Interaction volume radius: 5 \u00c5
Interaction volume height: 15 \u00c5
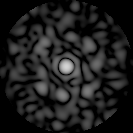
Disorder parameter: 0.8528